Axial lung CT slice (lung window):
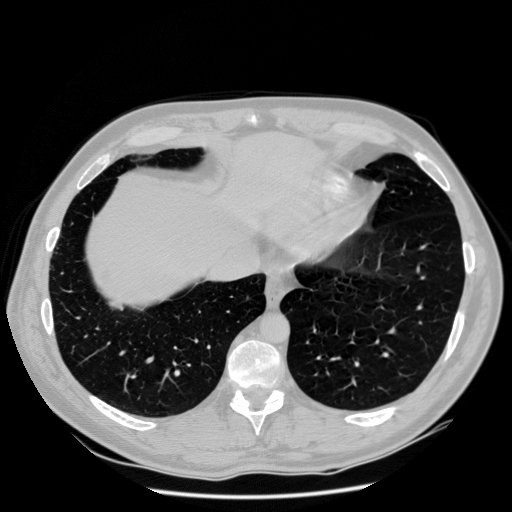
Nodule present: no